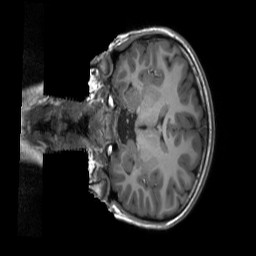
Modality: T1w
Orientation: coronal
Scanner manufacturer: siemens
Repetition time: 2.3 s
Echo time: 0.00229 s